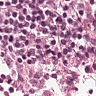
Metastatic tissue present: no